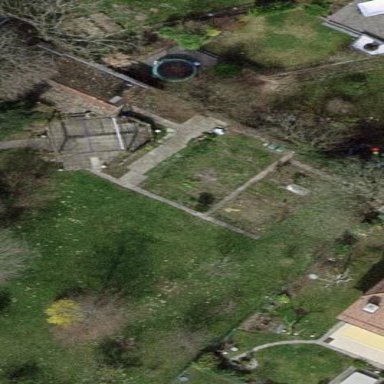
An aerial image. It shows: Garden area designated for leisure land.